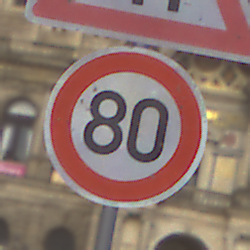
Verkehrszeichen: Geschwindigkeit80
Zusatzzeichen oben: EinseitigVerengteFahrbahnRechts
Umgebung: Outdoor, Urban
Tageszeit: MorningAfternoon
Wetter: PartlyCloudy
Licht: Natural
Jahreszeit: NotSpecified
Kontrast: LowContrast